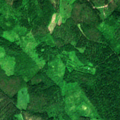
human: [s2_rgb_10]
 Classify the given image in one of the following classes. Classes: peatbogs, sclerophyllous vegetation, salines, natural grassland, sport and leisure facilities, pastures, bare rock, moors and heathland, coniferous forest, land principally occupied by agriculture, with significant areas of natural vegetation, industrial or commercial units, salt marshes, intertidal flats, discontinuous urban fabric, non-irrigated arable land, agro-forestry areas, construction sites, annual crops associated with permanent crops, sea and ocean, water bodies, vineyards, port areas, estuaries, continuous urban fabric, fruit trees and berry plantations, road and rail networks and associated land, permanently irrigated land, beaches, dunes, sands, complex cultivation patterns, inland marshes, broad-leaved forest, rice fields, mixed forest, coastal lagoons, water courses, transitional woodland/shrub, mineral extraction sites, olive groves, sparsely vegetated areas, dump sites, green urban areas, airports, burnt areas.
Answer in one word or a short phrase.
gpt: coniferous forest, mixed forest, transitional woodland/shrub